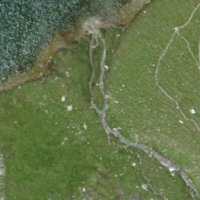
EUNIS habitat code: 48
Species observed at this site:
Saxifraga aizoides